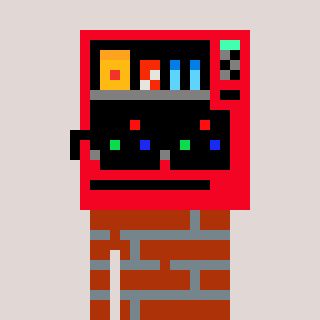
a pixel art character with square black sunglasses, a vending machine-shaped head and a hotbrown-colored body on a warm background